Here is a 2-D grayscale rendering of raw bearing vibration samples (signal-to-image). Determine the bearing's health state. Answer with exactly one of: normal, inner_race, outer_race, ball.
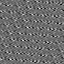
Answer: inner_race